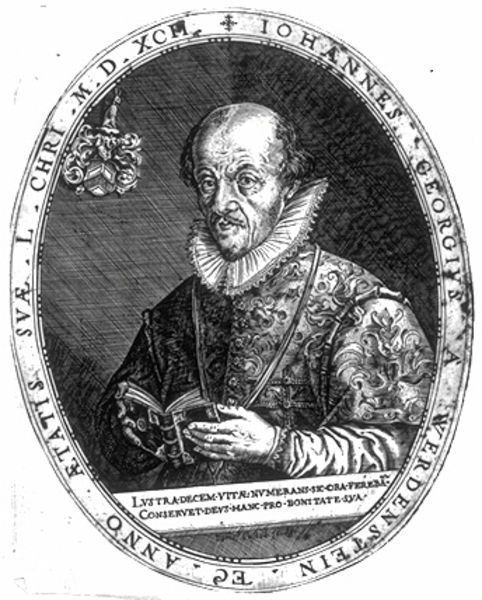
Titel: Bildnis des Johann Georg von Werdenstein
Künstler: Dominicus Custos
Institution: (Seriendruck)
Schlagwörter: dunkel, mann, schatten, umhang, weiß, blume, finger, grau, hell, hintergrund, licht, ohr, raum, schwarz, stirn, zeichnung, blick, muster, alt, bart, schnurrbart, wand, augen, band, bibel, falten, helld, johannes, kragen, mensch, rahmen, ärmel, bildnis, hals, halskrause, herr, hände, portrait, porträt, gewand, haare, mantel, adel, lippen, renaissance, schulter, oval, rund, schrift, wangen, furchen, kette, grafik, graphik, schnäuzer, ernst, inschrift, glatze, lesen, tränensäcke, buch, medaillon, druck, schwarz-weiß, schraffur, radierung, stich, mundwinkel, text, augenhöhlen, manschette, krause, brokat, halbglatze, wappen, halbprofil, runzeln, unkel, mittelalter, wams, kröse, lesend, kupferstich, aufgeschlagen, latein, lateinisch, schriftfeld, umschrift, bande, schriftband, mühlradkragen, seriendruck, hare, geschürzt, kupfersticjh, randbeschriftung, werdenstein